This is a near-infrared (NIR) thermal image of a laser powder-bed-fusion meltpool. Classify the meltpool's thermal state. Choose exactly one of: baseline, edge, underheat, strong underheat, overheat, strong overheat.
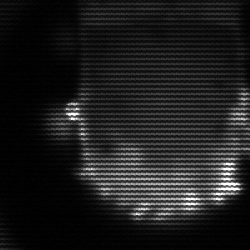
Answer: baseline